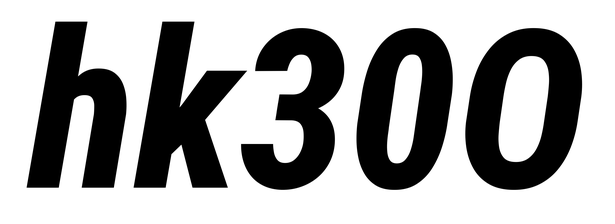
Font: Roboto-Italic_Condensed_ExtraBold_Italic